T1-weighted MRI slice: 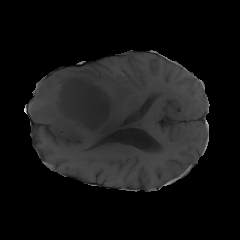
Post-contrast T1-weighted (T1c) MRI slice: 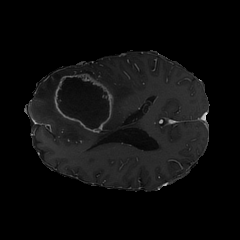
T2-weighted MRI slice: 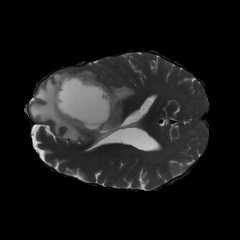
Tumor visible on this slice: yes